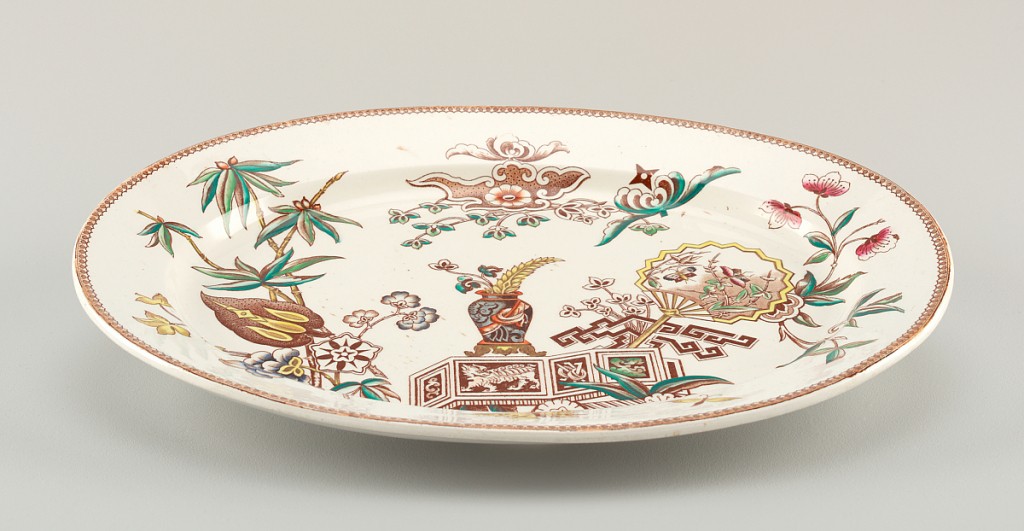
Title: Platter
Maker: T. Elsmore & Son, active 1872 – 1887
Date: ca. 1875–85
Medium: Glazed earthenware
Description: Oval form, the white ground  transfer-printed with Chinese- or Japanese-inspired polychrome decoration including plants, butterflies, fan, vase of flowers, screen, and geometric patterns. The rim with tan band and brown decoration.